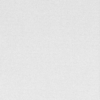
Label: dusty